Question: I created a new content type definition called SignUp with some text fields.
Then i created a new custom form, with option Save the content item once the form is submitted selected an content type SignUp.
this works fine so far. But when i now create an entry and want to see it in admin at submissions, and click on the content item, i only see
What am I doing wrong? I don't even know if it saves the content item
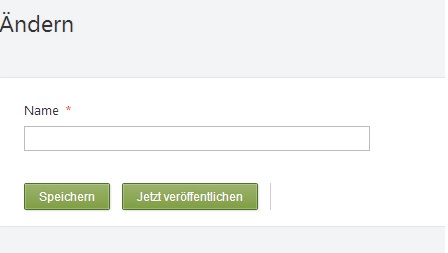
Answer: I assume you're using Orchard 1.7.2, because Custom Forms is broken in that way in this version (but <URL>.
The problem is basically how those content items are saved, but the data is not lost (and can be retrieved), just saved to the wrong table in the DB (ContentItemRecord, instead of ContentItemVersionRecord). <URL> for a description on how to apply a dirty fix that resolves this problem (the fix needs to be applied to the "CreatePOST" action in "Orchard.CustomForms/Controllers/ItemController".
Here is a piece of code that fixes the already existing submissions. You have to just place this controller into any module, e.g. Orchard.Users and then it will be available on the route ""~/Users/ContactFormEntryFix". If you place it in an other module then you'll have to edit the namespace and also you'll have to change the "_contentTypeId" property to the Id of the content type you use for your custom form:
'''
using Orchard.ContentManagement;
using Orchard.ContentManagement.Records;
using Orchard.Data;
using Orchard.UI.Admin;
using System.Linq;
using System.Web.Mvc;
namespace Orchard.Users.Controllers
{
[Admin]
public class ContactFormEntryFixController : Controller
{
private readonly IRepository<ContentItemRecord> _contentItemRecords;
private readonly IRepository<ContentItemVersionRecord> _contentItemVersionRecords;
private readonly IContentManager _contentManager;
private const int _contentTypeId = 26;
public ContactFormEntryFixController(IRepository<ContentItemRecord> contentItemRecords, IRepository<ContentItemVersionRecord> contentItemVersionRecords, IContentManager contentManager)
{
_contentItemRecords = contentItemRecords;
_contentItemVersionRecords = contentItemVersionRecords;
_contentManager = contentManager;
}
public ActionResult Index()
{
var itemRecords = _contentItemRecords.Table.Where(record => record.ContentType.Id == _contentTypeId);
var itemVersionRecords = _contentItemVersionRecords.Table.Where(versionRecord => itemRecords.Select(record => record.Id).Contains(versionRecord.ContentItemRecord.Id));
foreach (var item in itemVersionRecords) item.Data = itemRecords.FirstOrDefault(record => record.Id == item.ContentItemRecord.Id).Data;
var items = _contentManager.Query("ContactForm").List();
foreach (var item in items) _contentManager.Unpublish(item);
return Content(string.Format("{0} Contact Form version entry successfully fixed and {1} Contact Form item unpublished.", itemVersionRecords.Count(), items.Count()));
}
}
}
'''
The submitted items are unpublished for security reasons (btw when using Custom Forms, make sure that the type you use is Draftable and of course they have to be saved upon submission, unless you use a workflow to handle their data).